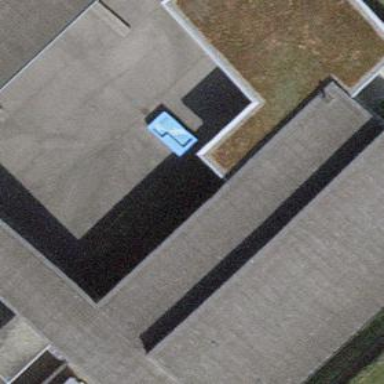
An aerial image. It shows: School building with school amenities.